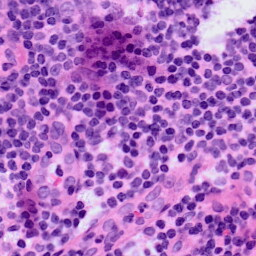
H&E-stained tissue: LymphNode